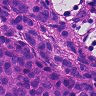
Metastatic tissue present: yes